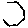
Label: hexagon